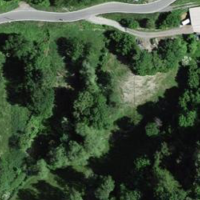
EUNIS habitat code: 24
Species observed at this site:
Emberiza citrinella